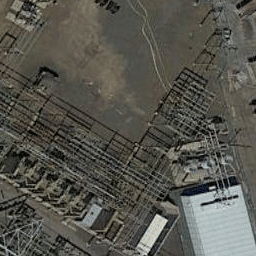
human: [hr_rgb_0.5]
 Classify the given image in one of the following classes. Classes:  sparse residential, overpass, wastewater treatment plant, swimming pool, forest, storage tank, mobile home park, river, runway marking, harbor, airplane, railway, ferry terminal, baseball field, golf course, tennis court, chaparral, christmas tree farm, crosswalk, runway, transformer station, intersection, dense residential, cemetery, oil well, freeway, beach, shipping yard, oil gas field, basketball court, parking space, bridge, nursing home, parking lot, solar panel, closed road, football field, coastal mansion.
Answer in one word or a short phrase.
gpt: transformer station